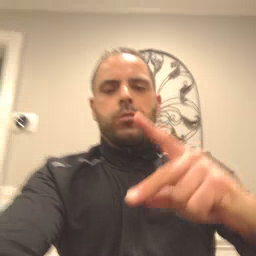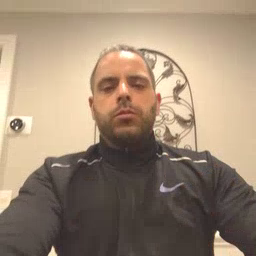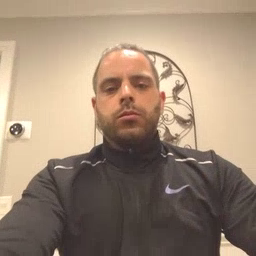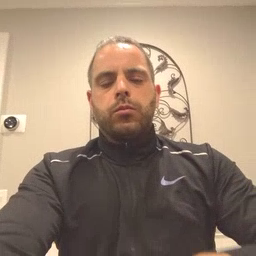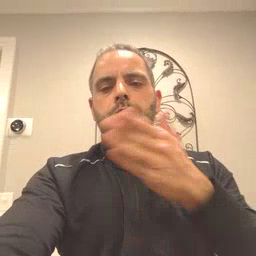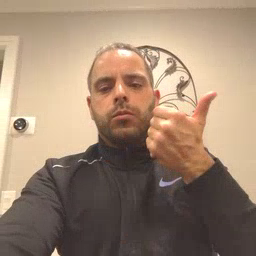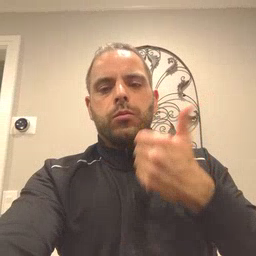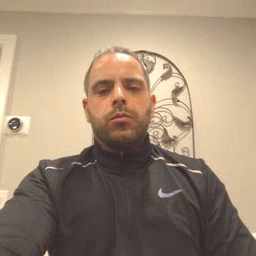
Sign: better